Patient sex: F
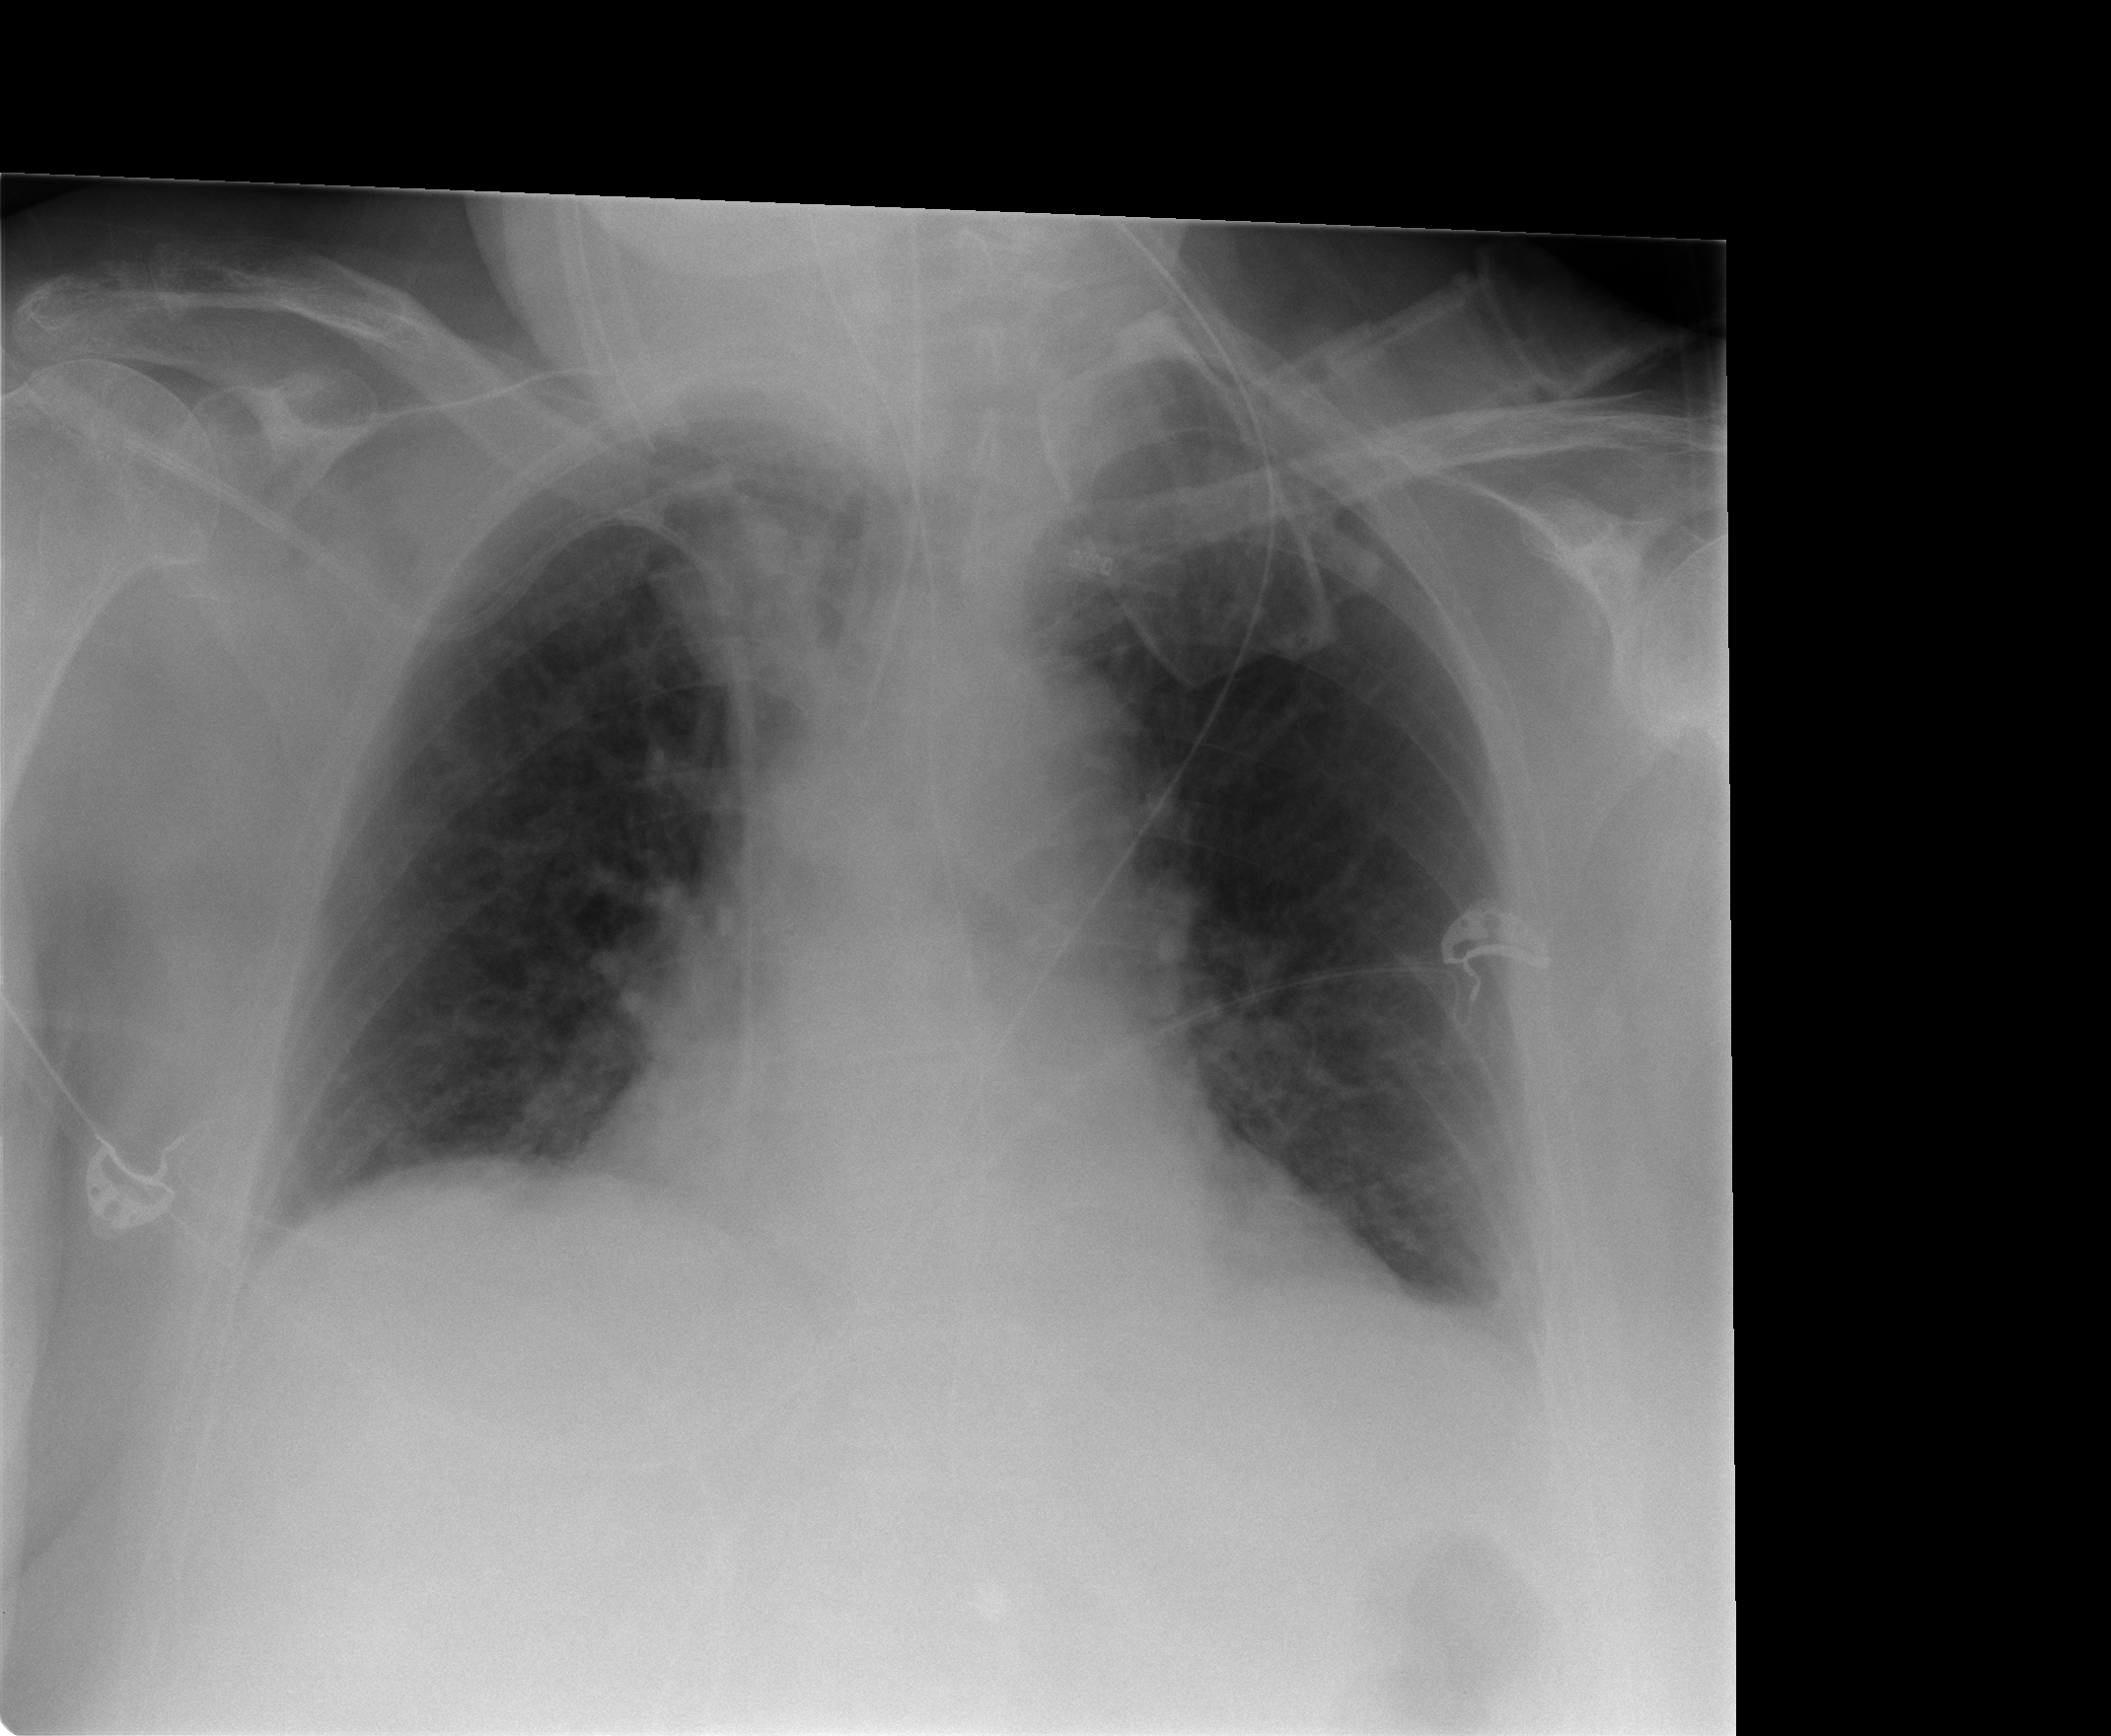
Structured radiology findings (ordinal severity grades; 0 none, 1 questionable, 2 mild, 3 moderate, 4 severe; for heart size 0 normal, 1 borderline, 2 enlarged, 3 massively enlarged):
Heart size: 2
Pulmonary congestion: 2
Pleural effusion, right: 0
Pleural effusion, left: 2
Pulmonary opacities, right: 0
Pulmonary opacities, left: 0
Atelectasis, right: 2
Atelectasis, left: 2